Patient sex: M
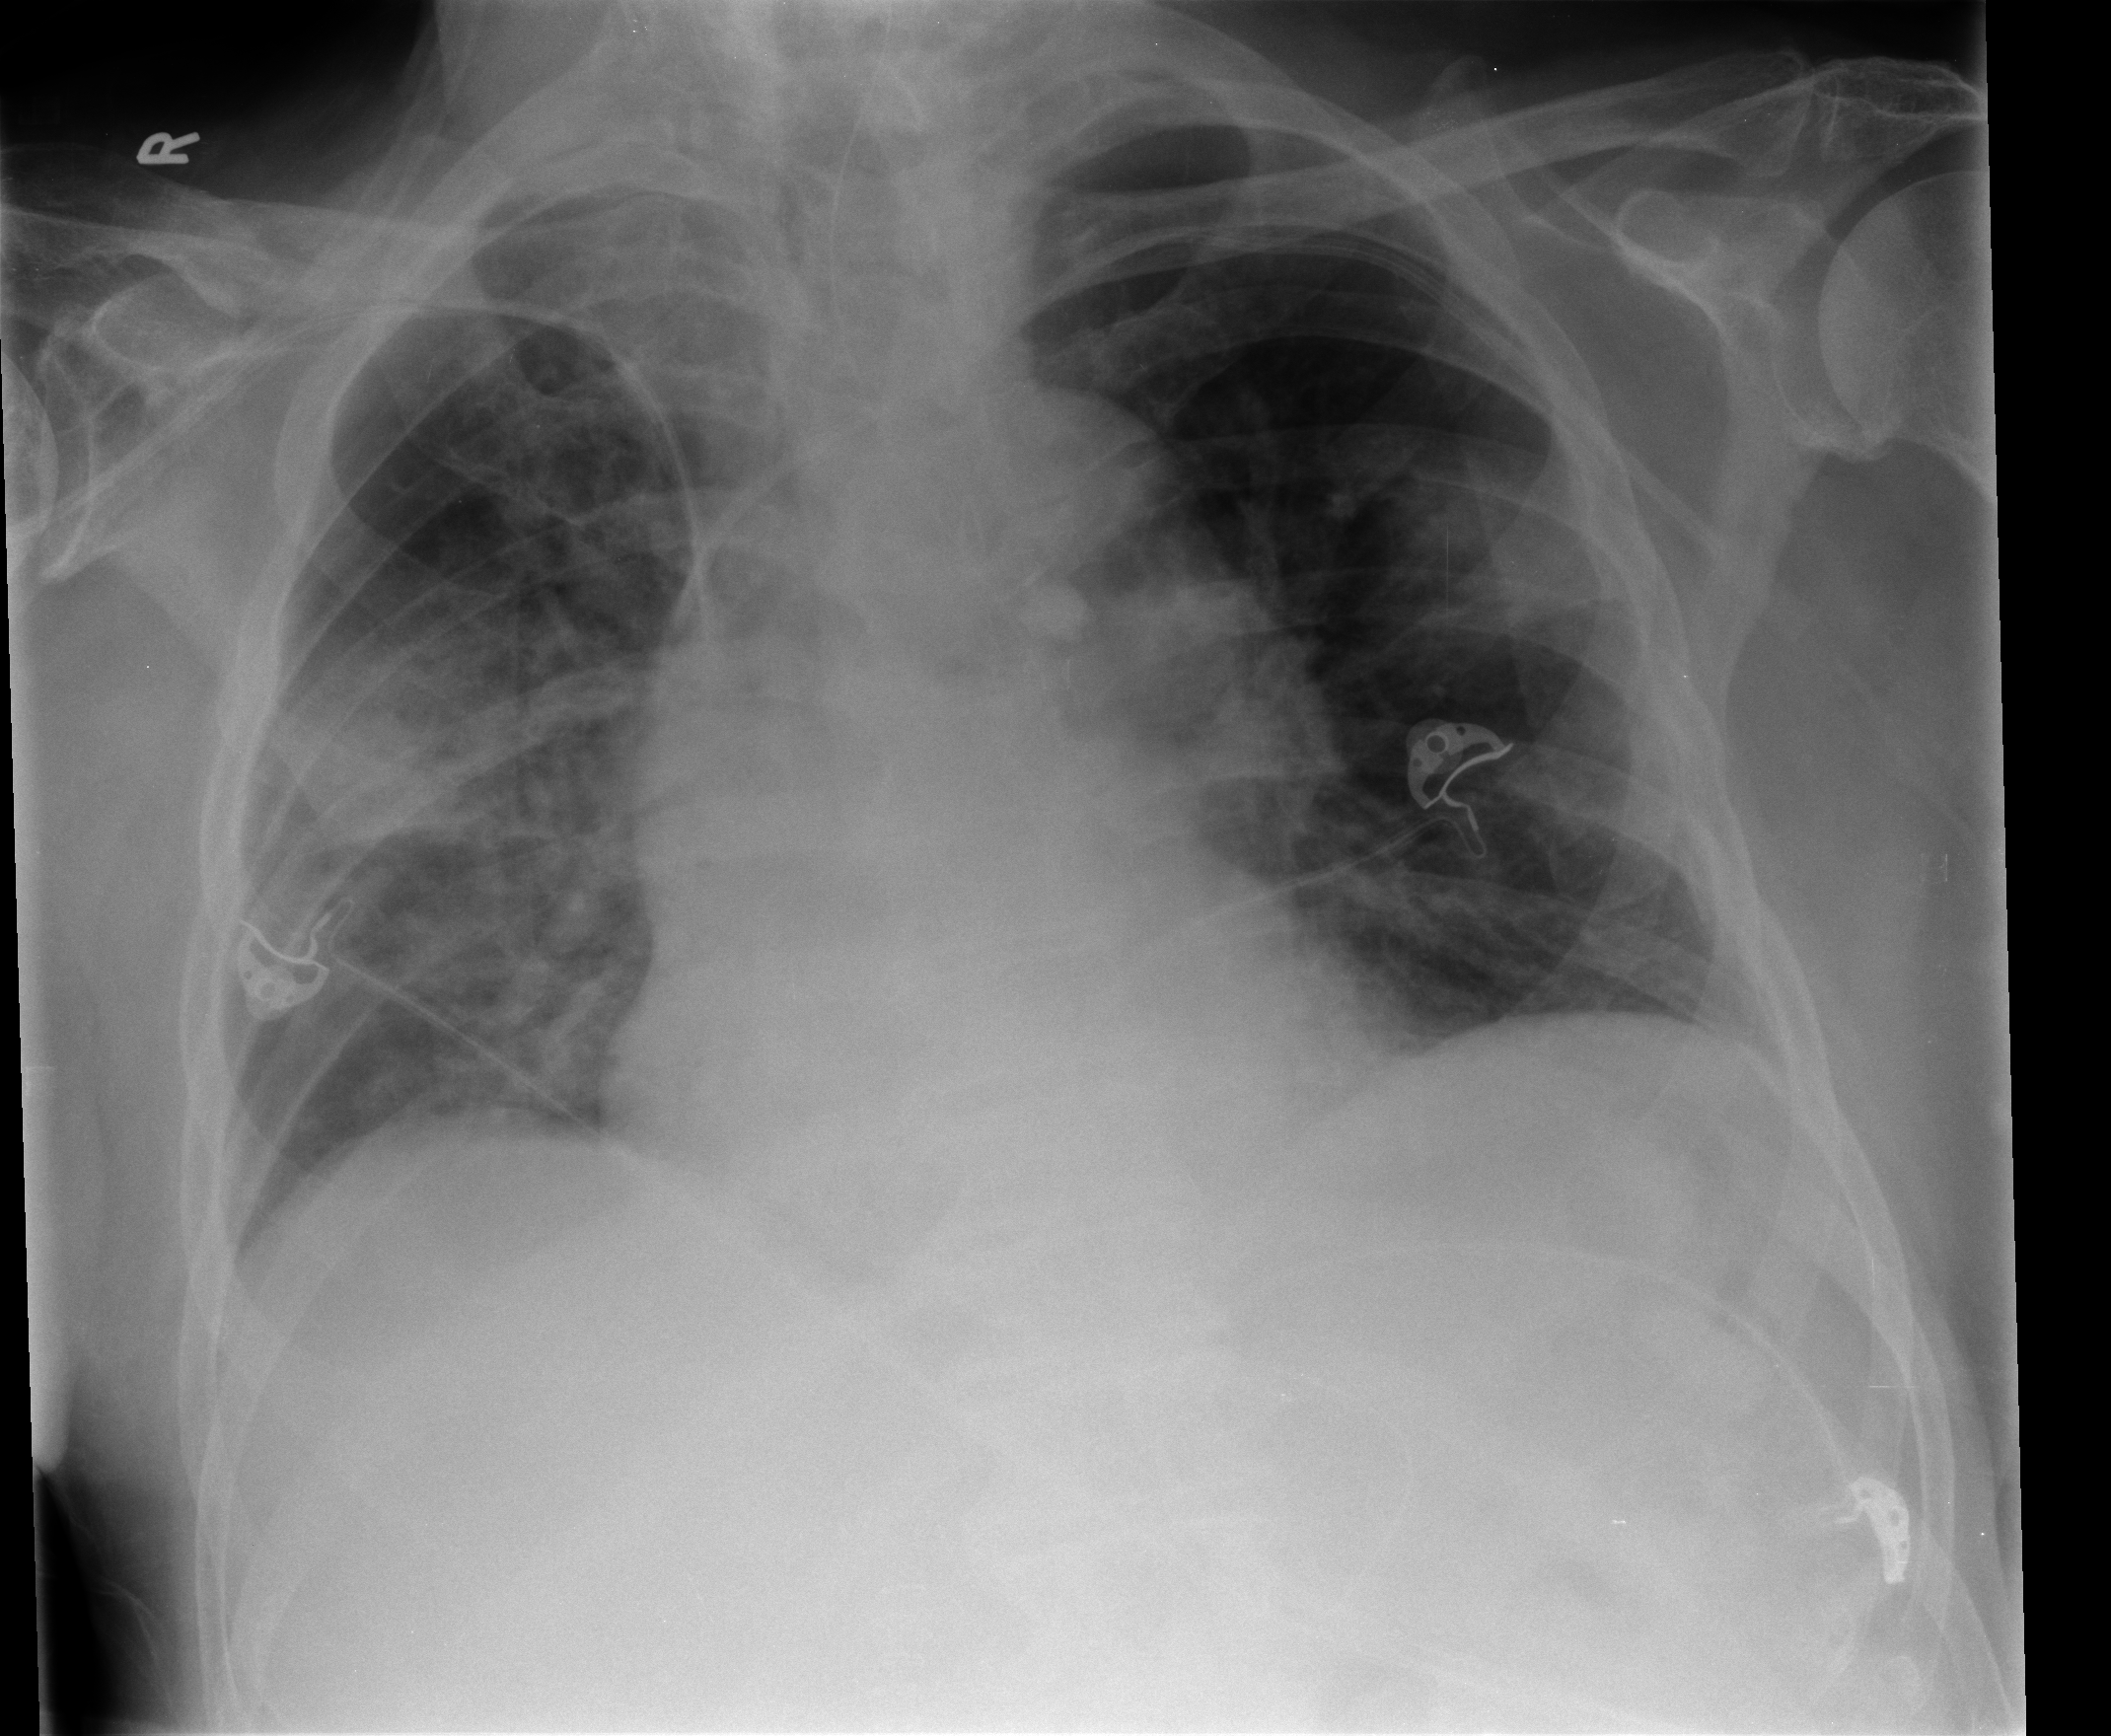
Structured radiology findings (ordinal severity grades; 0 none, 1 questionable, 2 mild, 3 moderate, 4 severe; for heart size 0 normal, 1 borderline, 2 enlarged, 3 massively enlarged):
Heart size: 0
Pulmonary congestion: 1
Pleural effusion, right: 0
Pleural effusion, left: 0
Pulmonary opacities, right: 2
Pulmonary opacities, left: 0
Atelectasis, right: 2
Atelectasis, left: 2